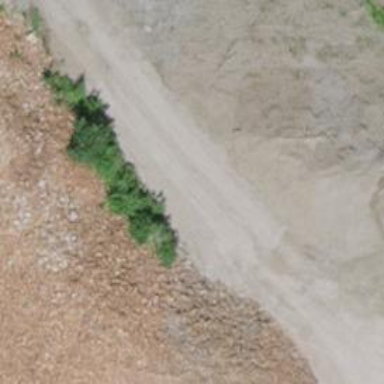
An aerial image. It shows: Service road with unpaved surface.